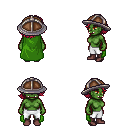
a pixel art fantasy rpg character, female body template, orc, green skin, green cape, white pants, ruby red swoop hairstyle, chain helm, maroon shoes, four views (front, back, left, right), 2x2 character sprite sheet, small pixel art, hard edges, no anti-aliasing